Question: My custom SeekBar looks bad. Thumb's vertical position not shown correctly.
I have volum_control with 350x83 pixels size and volum_control_slide with 83x83 pixels size. I put them to drawable-hdpi folder.
'''
<SeekBar xmlns:android="http://schemas.android.com/apk/res/android"
android:id="@+id/seekbar"
android:layout_width="350px"
android:layout_height="183dp"
android:progressDrawable="@drawable/volum_control"
android:thumb="@drawable/volum_control_slide"
android:max="100" />
'''
How can I change thumbs position and how can I set android:layout_height parameter to real value? If I use 83px Seekbar looks cropped.

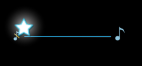
Answer: I found solution for vertical offset. I use android:minHeight and android:maxHeight parameters.
But I still donn't know how to set real Seekbar size into xml without undercutting.
'''
<SeekBar xmlns:android="http://schemas.android.com/apk/res/android"
android:id="@+id/seekbar"
android:layout_width="350px"
android:layout_height="183dp"
android:minHeight="75px"
android:maxHeight="75px"
android:progressDrawable="@drawable/volum_control"
android:thumb="@drawable/volum_control_slide"
android:max="100" />
'''